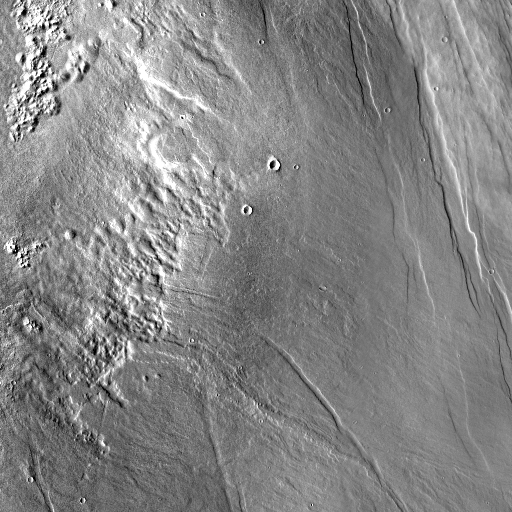
Crater classes present: Background, Other